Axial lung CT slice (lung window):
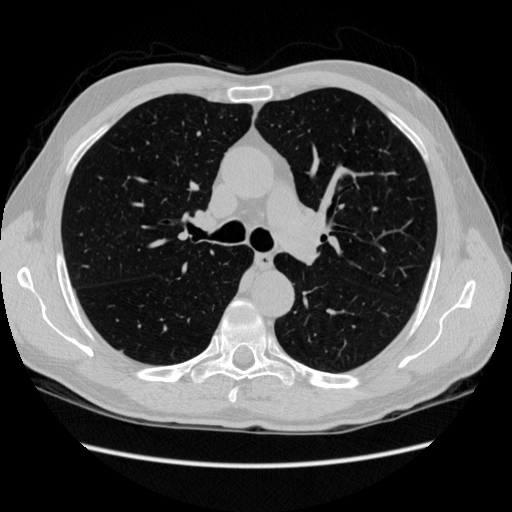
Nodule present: no